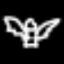
Label: angel